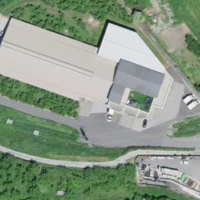
EUNIS habitat code: 24
Species observed at this site:
Persicaria maculosa